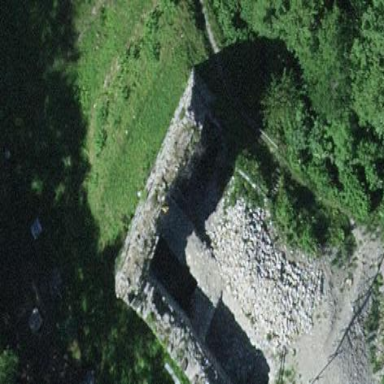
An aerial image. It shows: Historic wall that also serves as barrier.